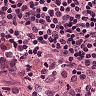
Metastatic tissue present: no